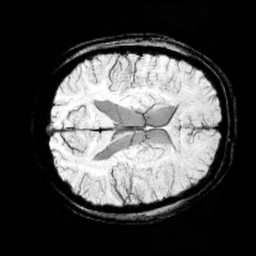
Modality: minIP
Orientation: axial
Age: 12
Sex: male
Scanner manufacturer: siemens
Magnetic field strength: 3 T
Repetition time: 0.027 s
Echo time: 0.02 s